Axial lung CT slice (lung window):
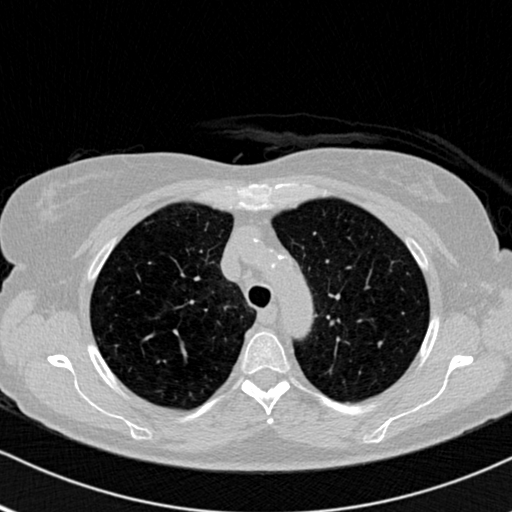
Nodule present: no